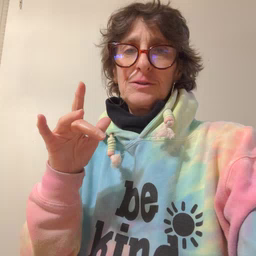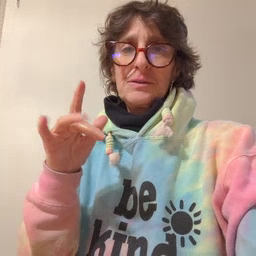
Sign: lips